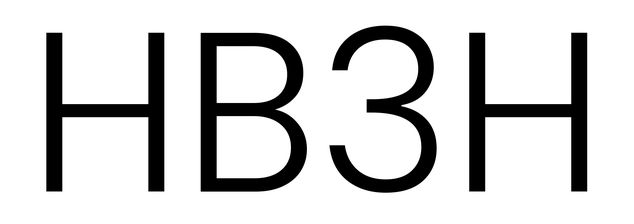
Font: Poppins-Light